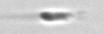
Label: flagellate_morphotype3